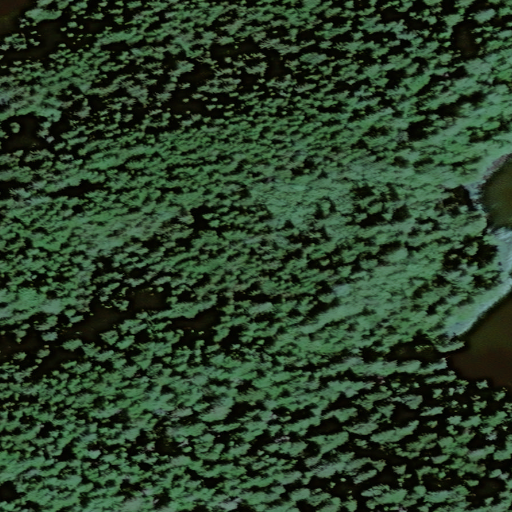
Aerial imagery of island in Alaska named Cedar Island containing only unknown